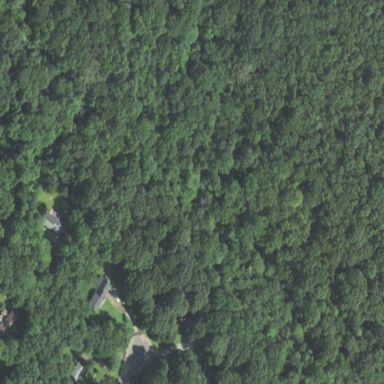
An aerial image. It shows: Nature reserve surrounded by woodland.